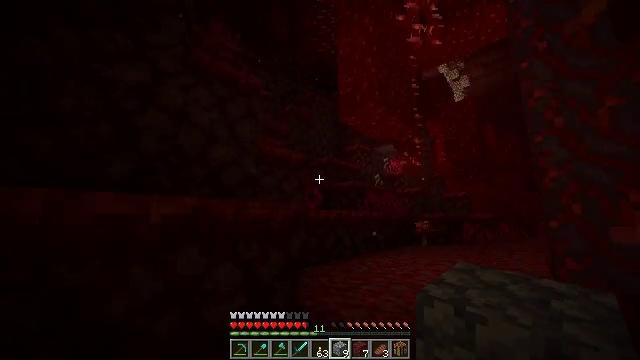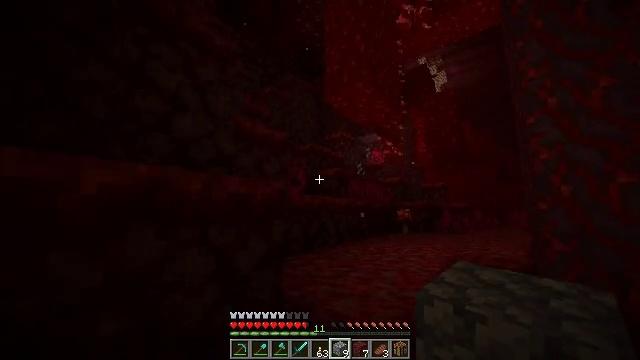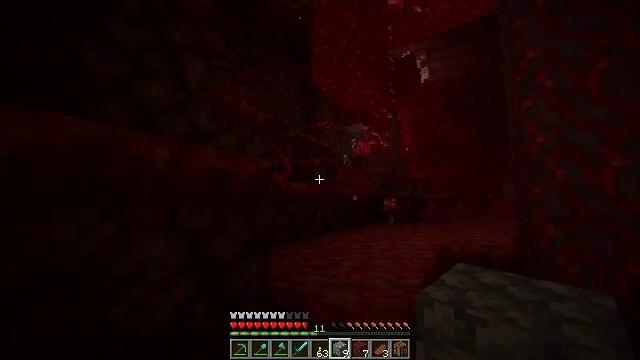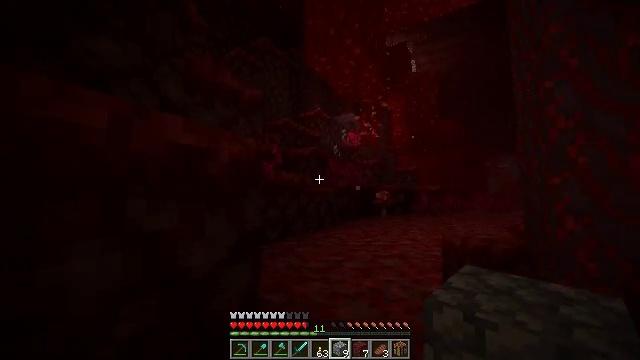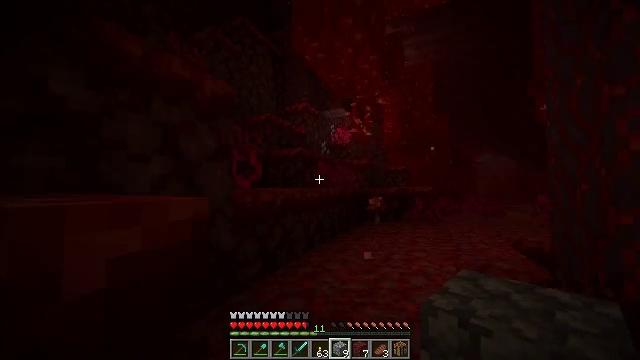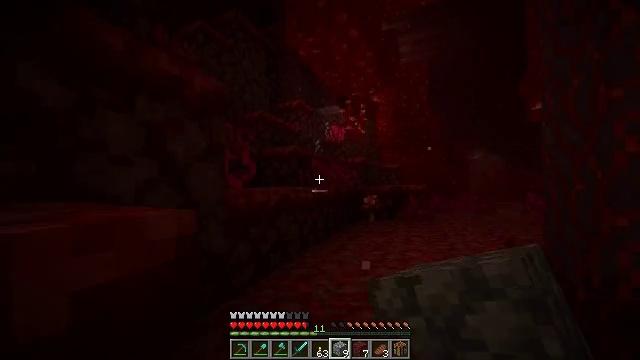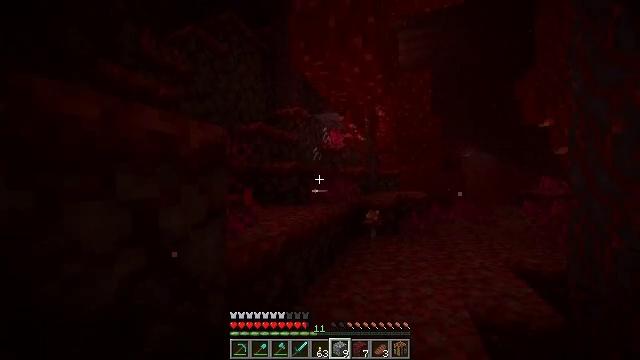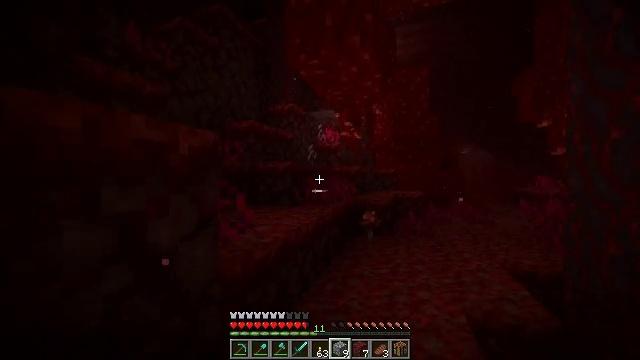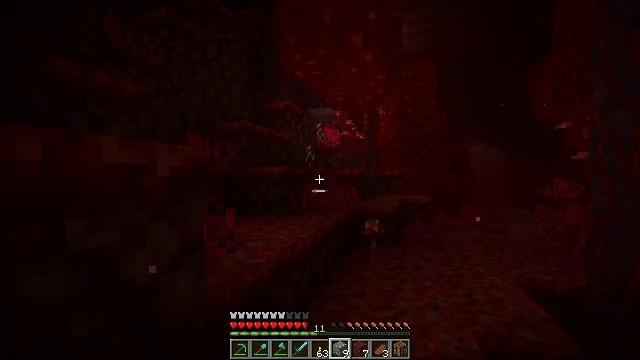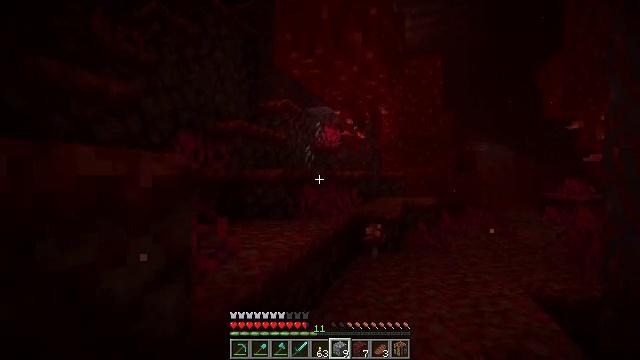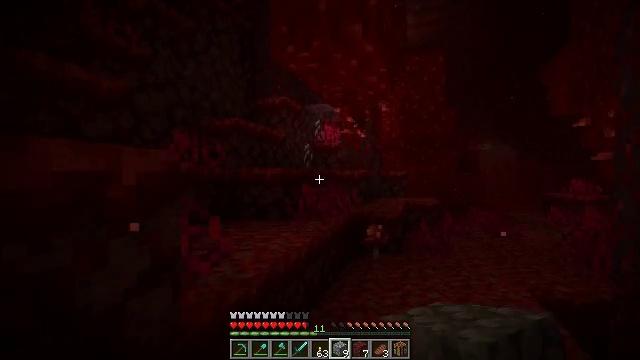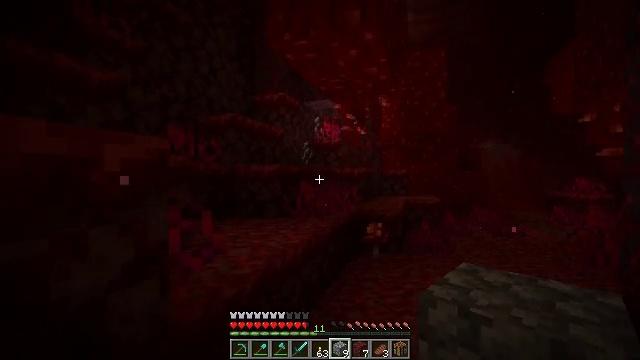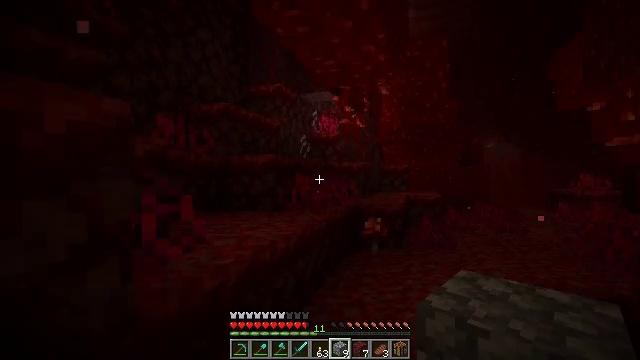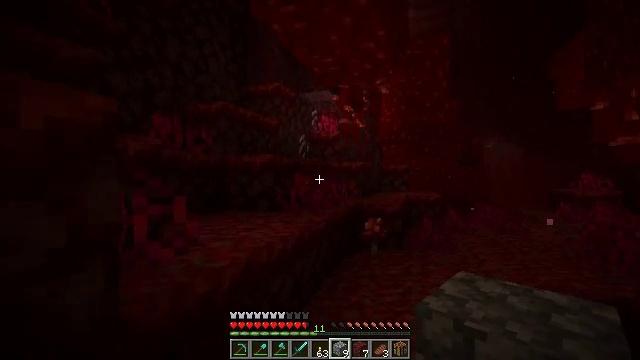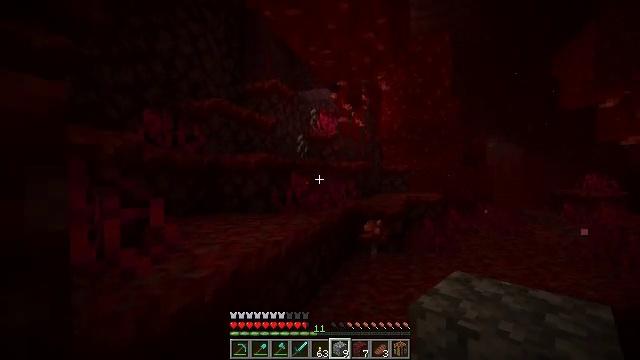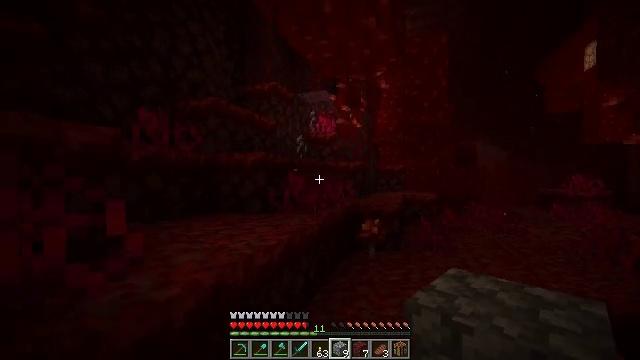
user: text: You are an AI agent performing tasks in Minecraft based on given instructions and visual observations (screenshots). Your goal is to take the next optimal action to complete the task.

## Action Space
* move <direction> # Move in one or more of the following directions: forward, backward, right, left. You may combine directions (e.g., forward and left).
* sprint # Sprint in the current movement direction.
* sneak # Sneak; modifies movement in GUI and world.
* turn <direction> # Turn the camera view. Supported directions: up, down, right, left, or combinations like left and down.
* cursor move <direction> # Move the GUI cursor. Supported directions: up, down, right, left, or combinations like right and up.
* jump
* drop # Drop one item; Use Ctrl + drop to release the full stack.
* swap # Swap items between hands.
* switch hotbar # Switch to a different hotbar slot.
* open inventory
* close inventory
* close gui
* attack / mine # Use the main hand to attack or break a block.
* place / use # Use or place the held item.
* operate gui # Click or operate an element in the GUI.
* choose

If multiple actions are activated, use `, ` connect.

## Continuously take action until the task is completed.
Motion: motion action
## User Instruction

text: Break the crimson roots in the Nether.
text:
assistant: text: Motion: move forward, sprint, turn right and down
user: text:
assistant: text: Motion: move forward, sprint, turn right and down
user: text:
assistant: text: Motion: move forward, sprint, turn right and down
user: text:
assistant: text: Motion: move forward, sprint, turn right and down, attack / mine, jump
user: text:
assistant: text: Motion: move forward, sprint, turn right, attack / mine, jump
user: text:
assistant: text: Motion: move forward, sprint, turn right and down, attack / mine, jump
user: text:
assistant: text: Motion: move forward, sprint, turn right, attack / mine, jump
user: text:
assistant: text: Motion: move forward, sprint, jump
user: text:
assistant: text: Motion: move forward, sprint
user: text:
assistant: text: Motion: move forward, sprint
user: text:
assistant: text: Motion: move forward, sprint
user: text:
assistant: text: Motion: move forward, sprint
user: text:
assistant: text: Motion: move forward, sprint
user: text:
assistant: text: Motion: move forward, sprint
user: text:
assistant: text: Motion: move forward, sprint
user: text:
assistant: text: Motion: move forward, sprint, attack / mine
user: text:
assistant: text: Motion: move forward, sprint, attack / mine
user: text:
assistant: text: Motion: move forward, sprint, attack / mine
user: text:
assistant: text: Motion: move forward, sprint, attack / mine
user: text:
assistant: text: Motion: move forward, sprint, attack / mine
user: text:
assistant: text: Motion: move forward, sprint
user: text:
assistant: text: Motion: sprint